Aerial crown-view tile of a tropical tree (Barro Colorado Island, Panama), acquired 20241014:
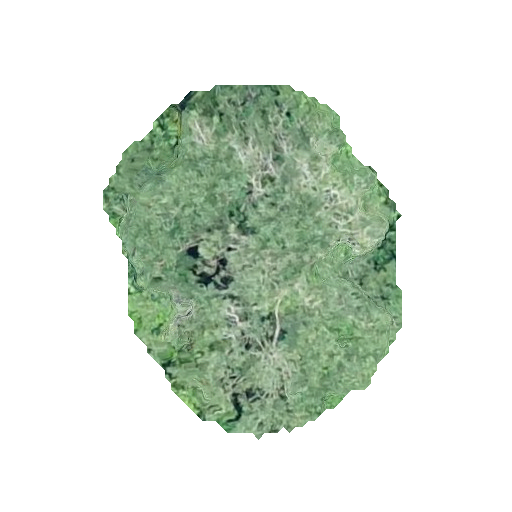
Species: Astronium graveolens
GBIF accepted scientific name: Astronium graveolens
Crown area: 120.469 m²